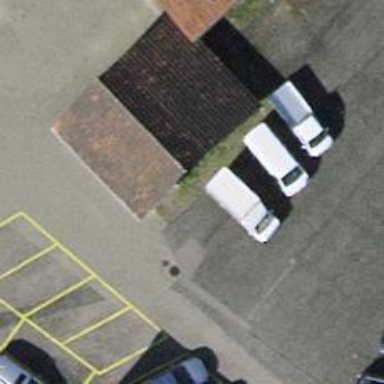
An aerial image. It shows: Charging station.